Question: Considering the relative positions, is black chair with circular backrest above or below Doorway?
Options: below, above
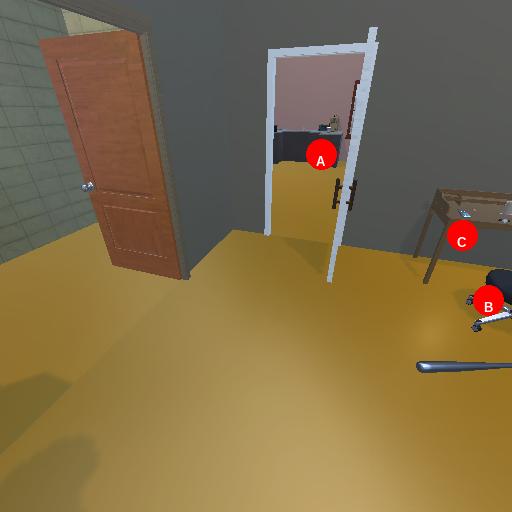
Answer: below